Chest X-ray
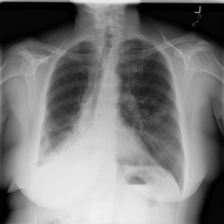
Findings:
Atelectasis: negative
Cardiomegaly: negative
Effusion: positive
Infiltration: negative
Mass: negative
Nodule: positive
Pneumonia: negative
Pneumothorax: negative
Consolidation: negative
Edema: negative
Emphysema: negative
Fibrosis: negative
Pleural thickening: positive
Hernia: negative